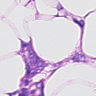
Metastatic tissue present: yes